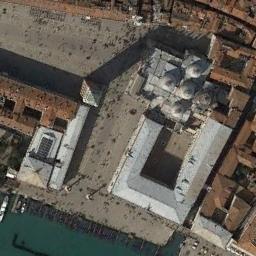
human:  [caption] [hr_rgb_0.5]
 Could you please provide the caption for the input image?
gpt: The white palace has some domes and a tower is next to the palace .

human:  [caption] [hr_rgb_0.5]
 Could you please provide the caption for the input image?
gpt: Several buildings of different shapes are beside the palace .

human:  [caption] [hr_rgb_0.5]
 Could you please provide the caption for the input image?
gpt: The palace is on the open place next to the water .

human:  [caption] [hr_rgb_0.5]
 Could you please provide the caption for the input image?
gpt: The roof of this palace is black and there is a white vacant lot in front of the palace .

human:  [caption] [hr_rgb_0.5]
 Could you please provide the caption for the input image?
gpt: There are some brown buildings beside the white palace with five domes .